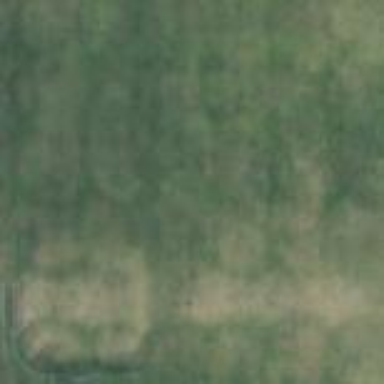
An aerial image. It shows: Grass baseball pitch for leisure and sport.